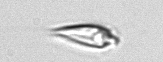
Label: Oxytoxum